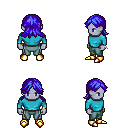
a pixel art fantasy rpg character, male body template, dark elf, purple skin, teal long-sleeve shirt, teal pants, blue loose hair, bracelets, gold boots, four views (front, back, left, right), 2x2 character sprite sheet, small pixel art, hard edges, no anti-aliasing